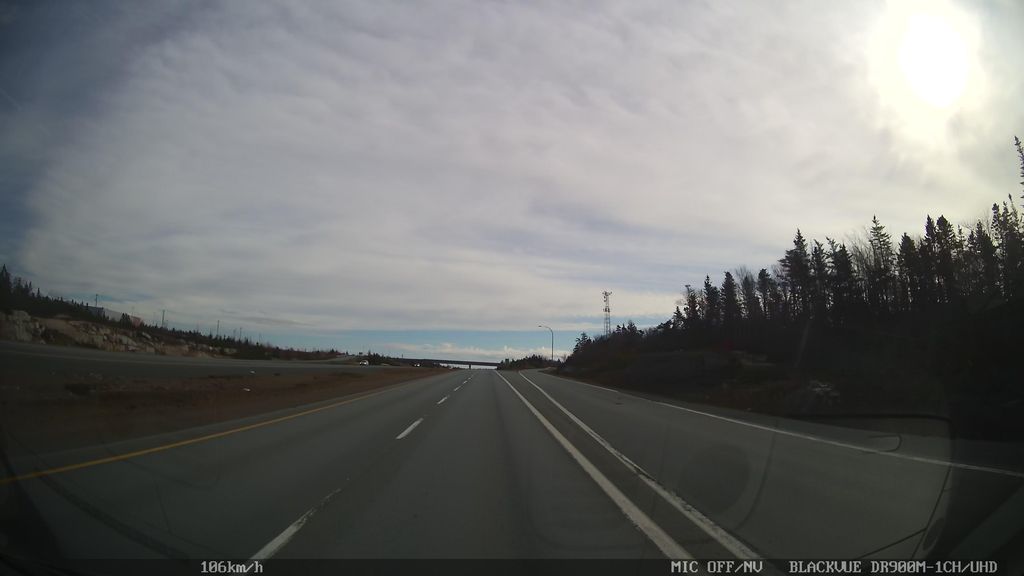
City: halifax